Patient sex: M
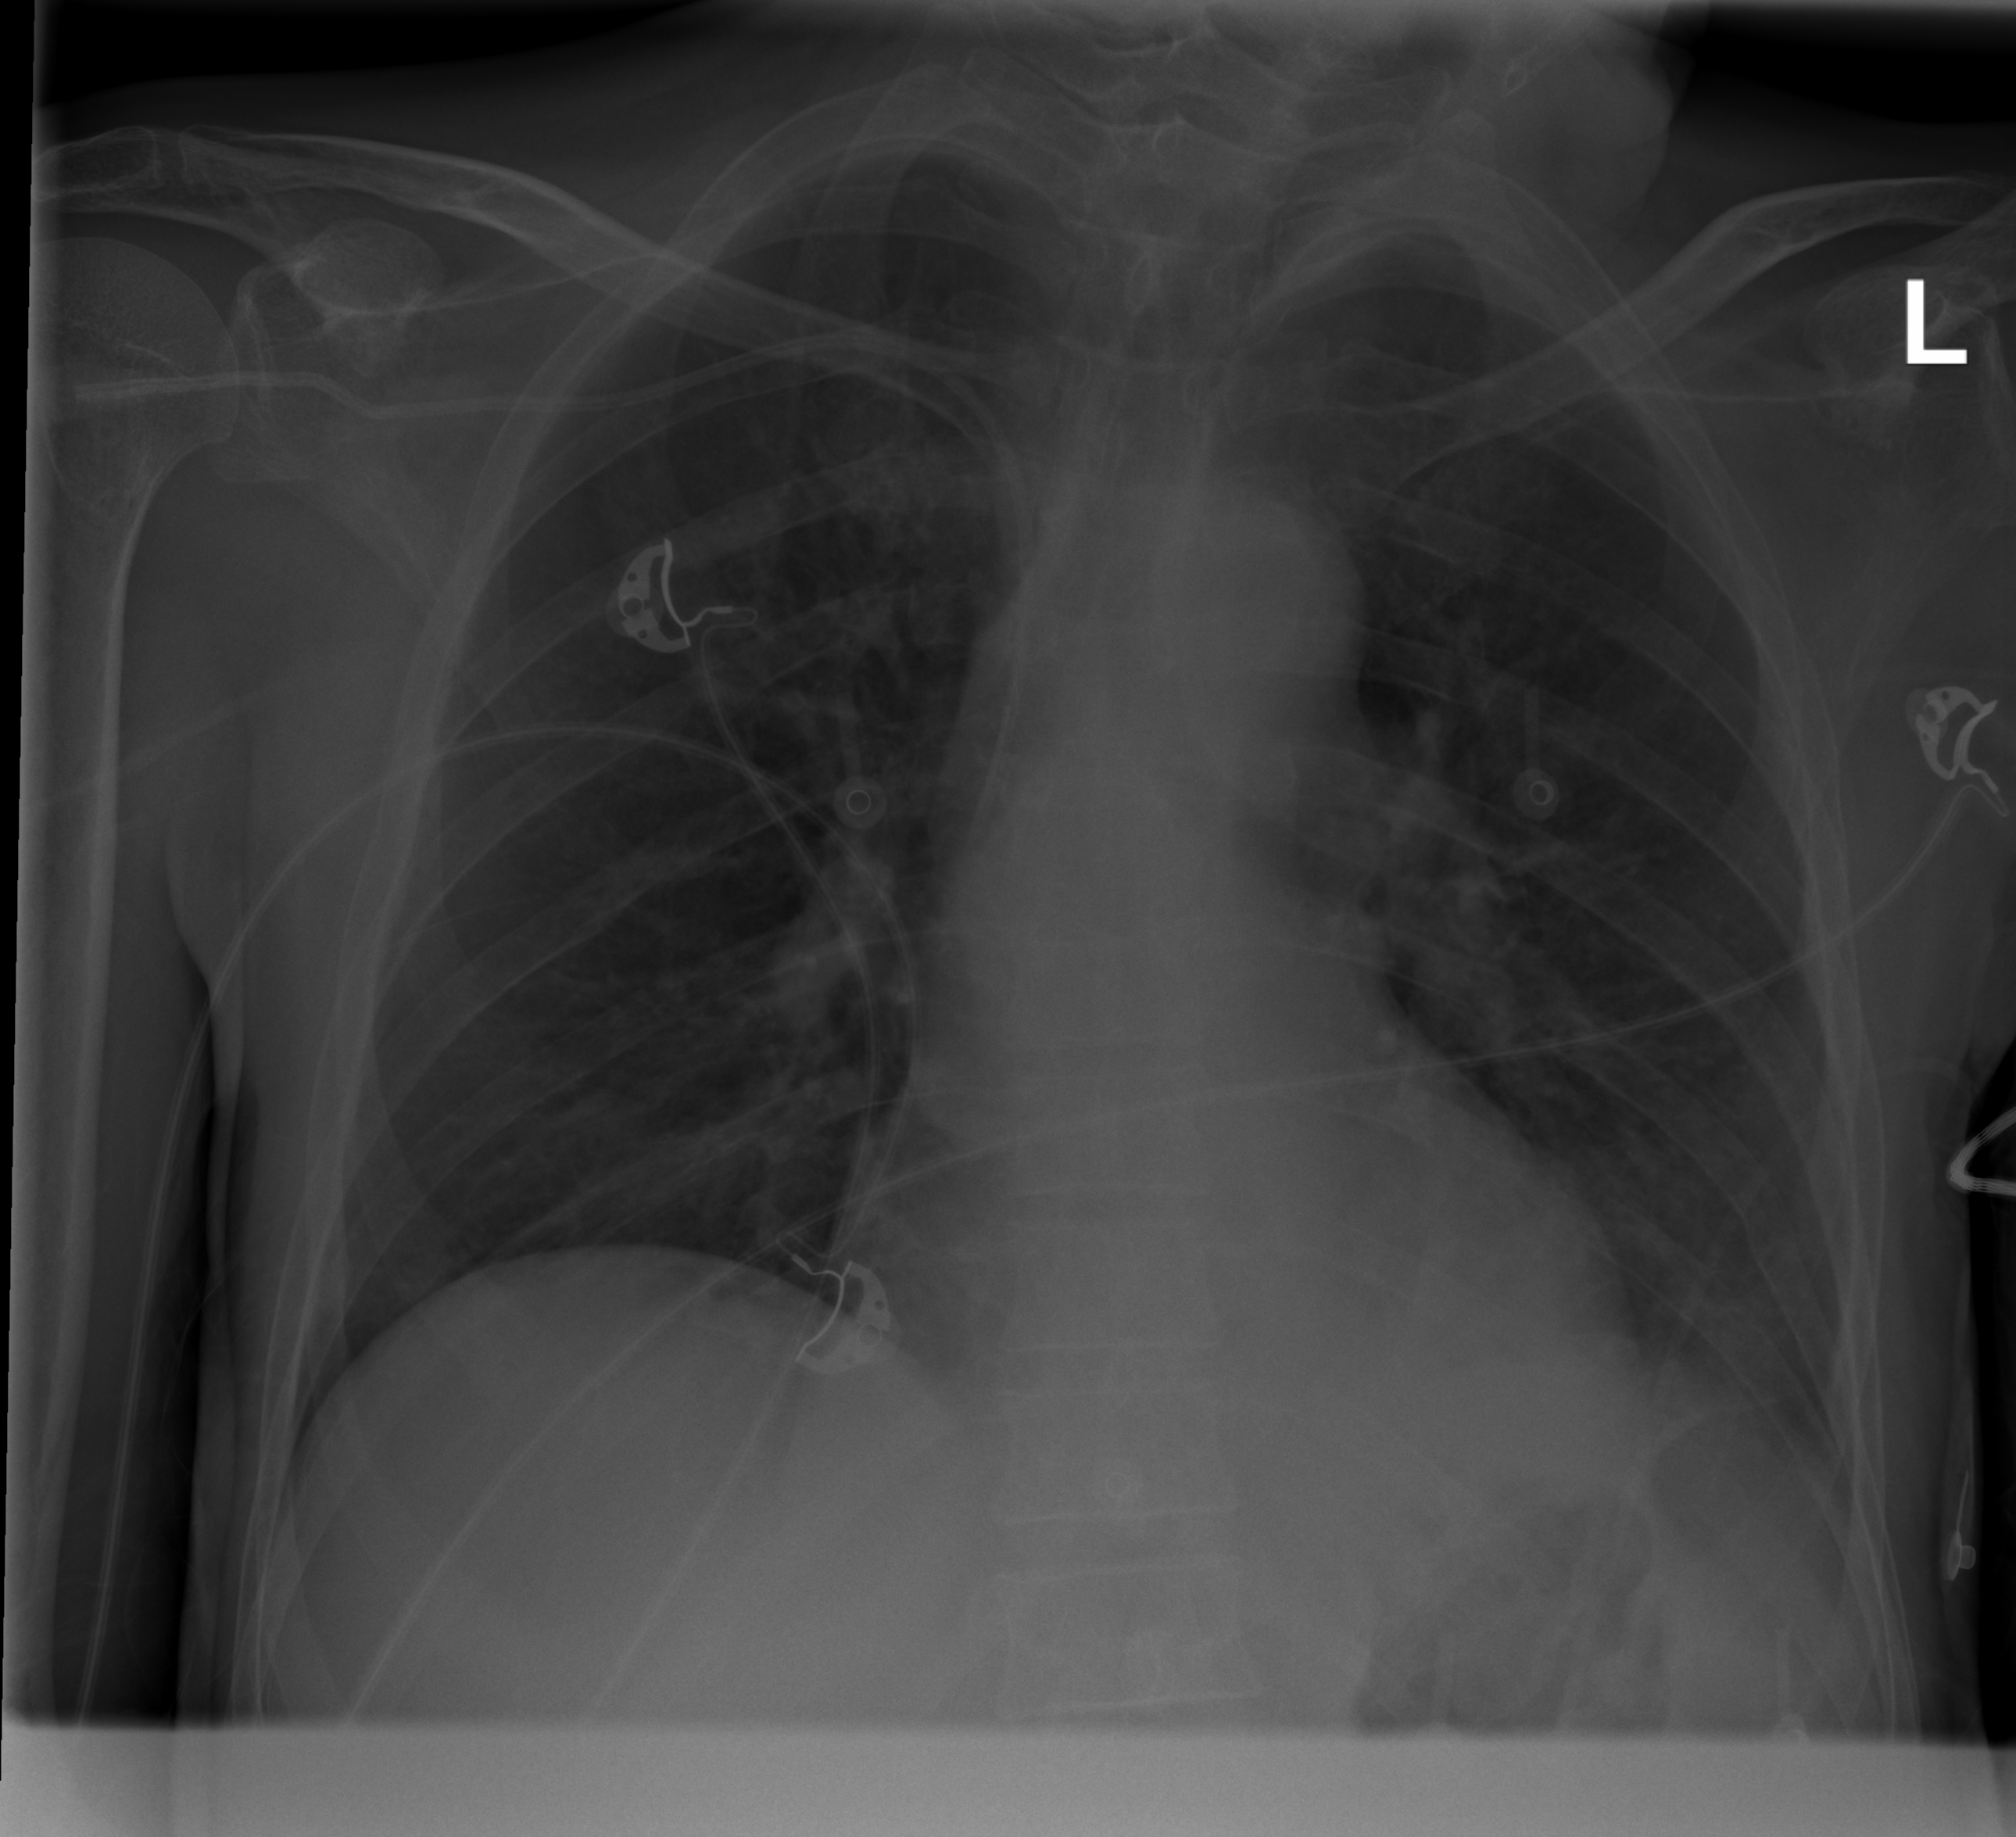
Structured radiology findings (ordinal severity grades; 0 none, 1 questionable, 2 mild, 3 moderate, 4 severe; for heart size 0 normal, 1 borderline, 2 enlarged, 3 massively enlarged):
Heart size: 0
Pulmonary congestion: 0
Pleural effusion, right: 0
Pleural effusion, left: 2
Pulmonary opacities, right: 0
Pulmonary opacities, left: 0
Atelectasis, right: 0
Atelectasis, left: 2